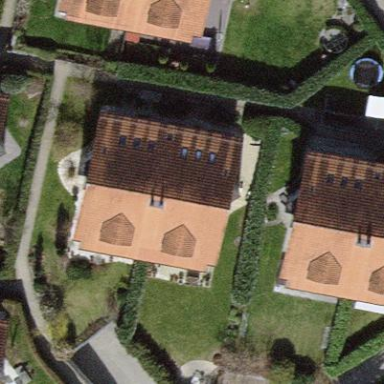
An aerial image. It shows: Semidetached house with gabled roof. The roof is covered with red roof tiles.